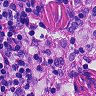
Metastatic tissue present: no